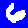
Digit: 6